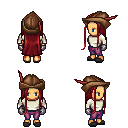
a pixel art fantasy rpg character, female body template, human, tanned skin, white long-sleeve shirt, magenta pants, brunette extra-long hairstyle, leather cap, metal gloves, gray slippers, four views (front, back, left, right), 2x2 character sprite sheet, small pixel art, hard edges, no anti-aliasing